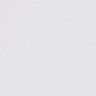
Metastatic tissue present: no